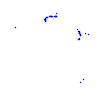
Particle: proton